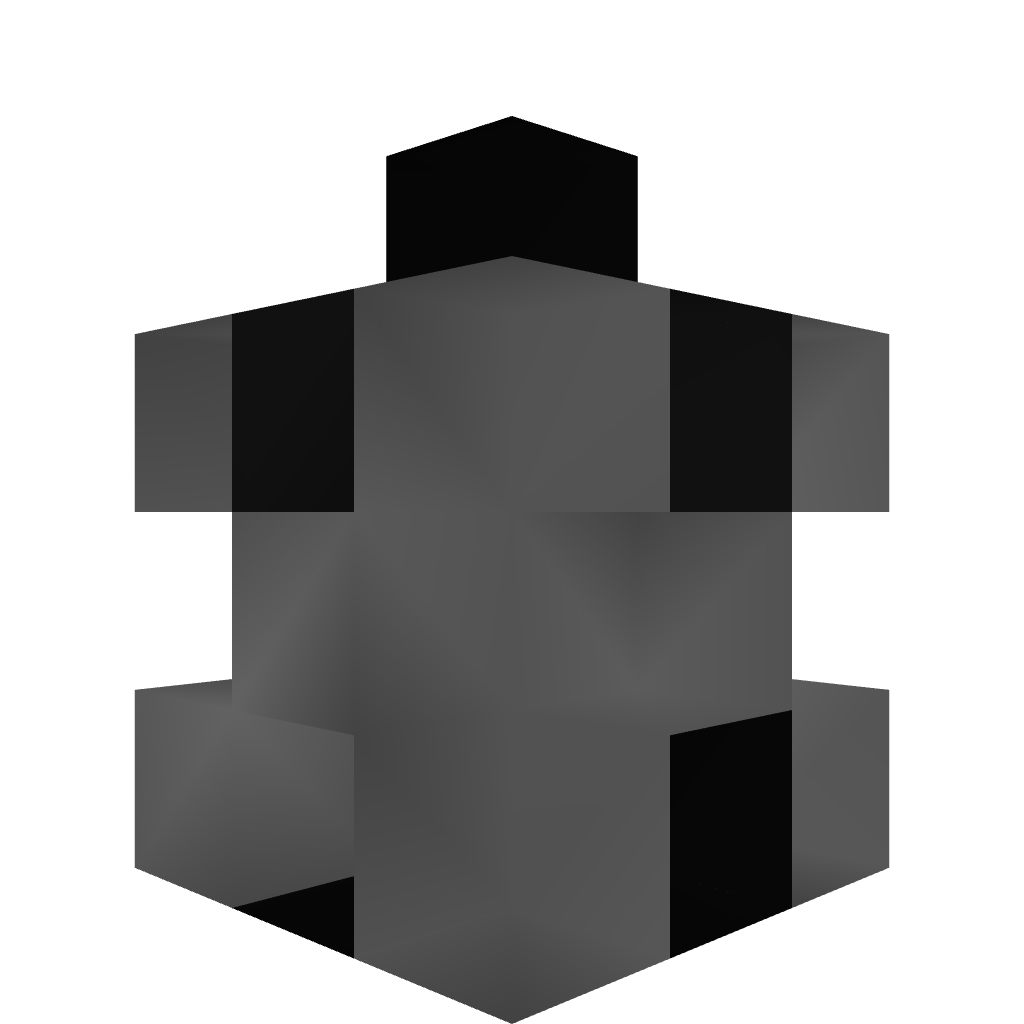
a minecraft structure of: Elykdez's Tactical Nuke in Vanilla MC